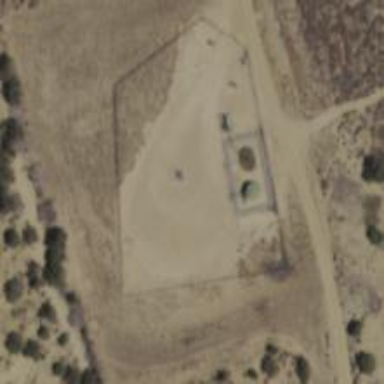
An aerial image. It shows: Storage tank with man-made structure.